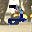
Label: 2